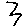
Label: zigzag